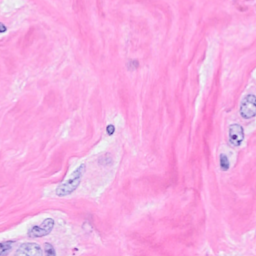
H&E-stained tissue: Breast